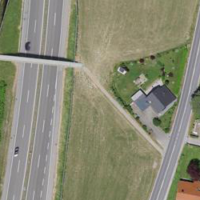
EUNIS habitat code: 57
Species observed at this site:
Milvus milvus